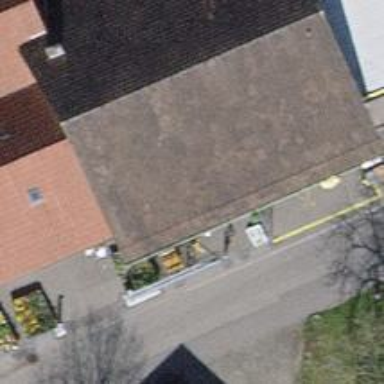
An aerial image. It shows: Garden center shop.